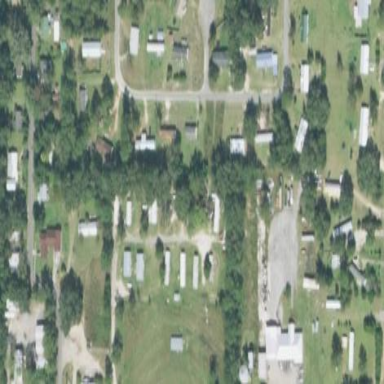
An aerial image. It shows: Residential area designated as trailer park.